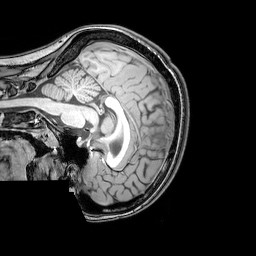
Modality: T1w
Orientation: sagittal
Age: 22
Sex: female
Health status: healthy
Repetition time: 0.081 s
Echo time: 0.037 s